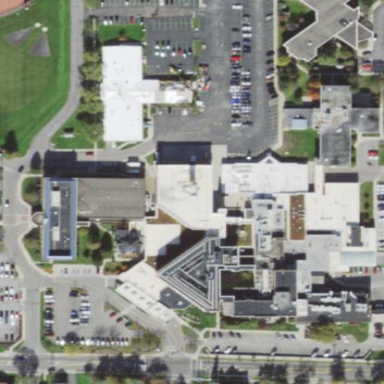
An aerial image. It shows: Hospital building.